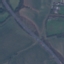
Land use / land cover class: Highway